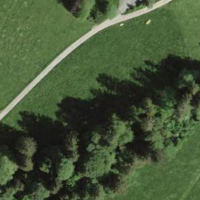
EUNIS habitat code: 41
Species observed at this site:
Sambucus racemosa